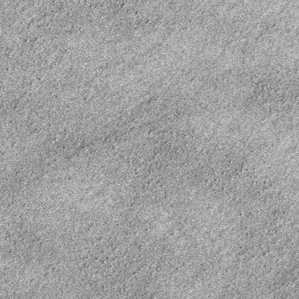
Label: frost